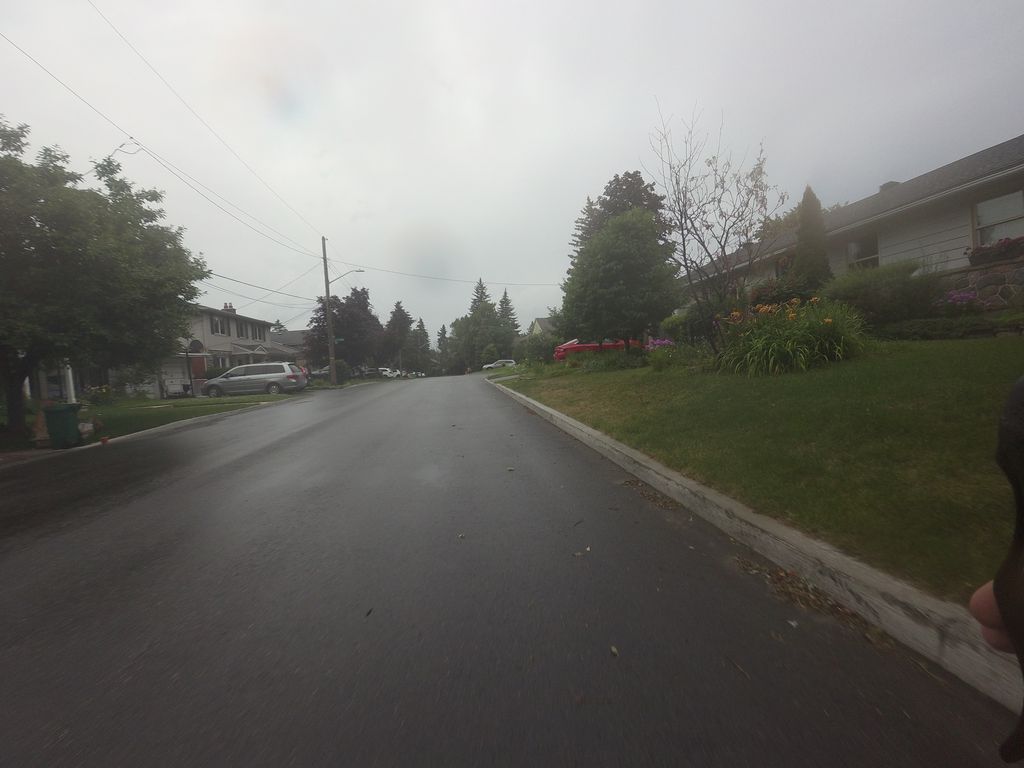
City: ottawa-gatineau